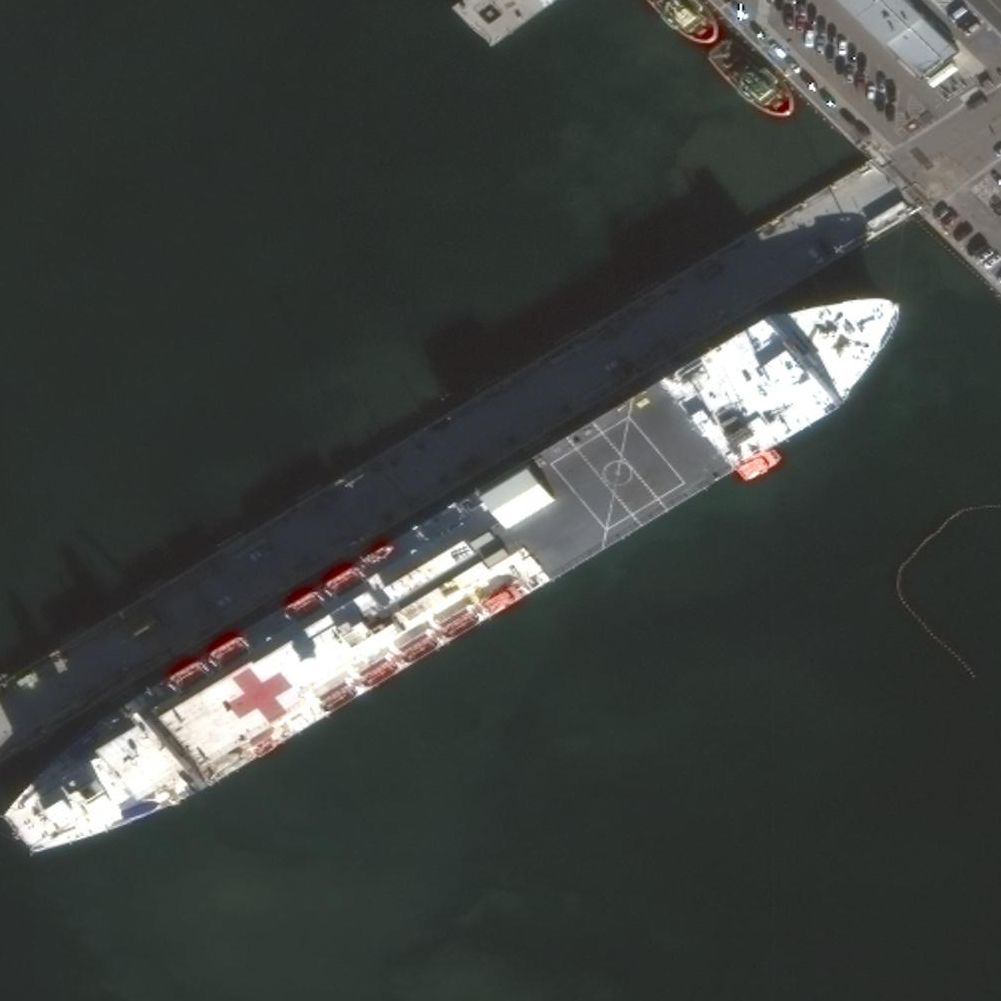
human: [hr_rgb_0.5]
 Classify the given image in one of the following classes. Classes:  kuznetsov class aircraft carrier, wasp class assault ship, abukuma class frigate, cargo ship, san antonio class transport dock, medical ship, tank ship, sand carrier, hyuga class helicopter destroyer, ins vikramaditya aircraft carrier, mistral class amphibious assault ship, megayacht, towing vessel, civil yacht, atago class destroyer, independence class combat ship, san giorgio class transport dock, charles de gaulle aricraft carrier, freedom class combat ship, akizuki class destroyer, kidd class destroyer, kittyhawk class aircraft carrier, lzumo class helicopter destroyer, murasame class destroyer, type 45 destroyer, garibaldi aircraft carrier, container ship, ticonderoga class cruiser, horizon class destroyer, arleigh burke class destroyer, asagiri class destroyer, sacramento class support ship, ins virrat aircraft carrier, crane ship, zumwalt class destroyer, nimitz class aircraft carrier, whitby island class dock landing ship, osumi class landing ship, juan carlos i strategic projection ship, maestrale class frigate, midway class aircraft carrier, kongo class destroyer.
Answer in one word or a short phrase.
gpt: Medical ship